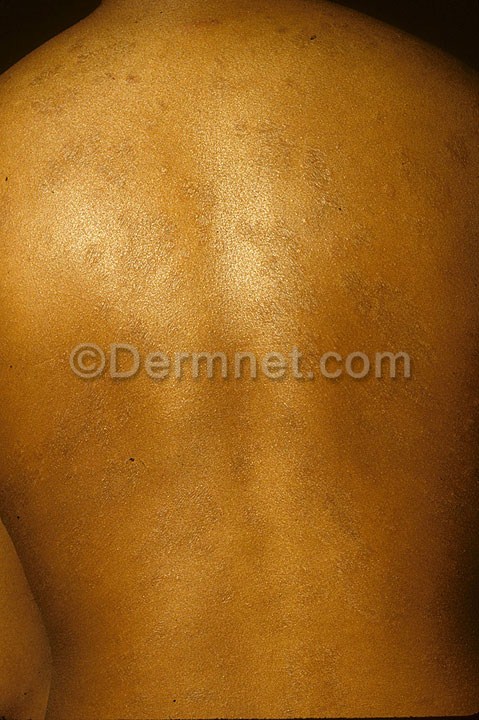
Disease: Psoriasis pictures Lichen Planus and related diseases